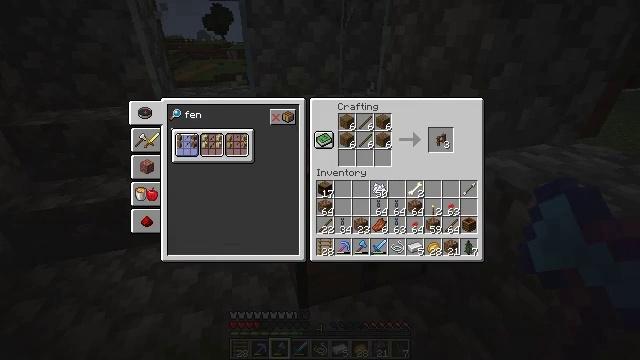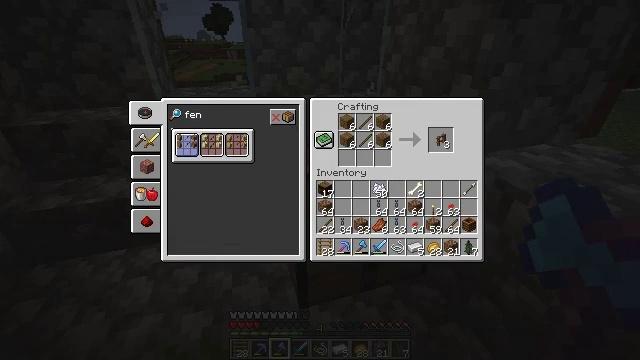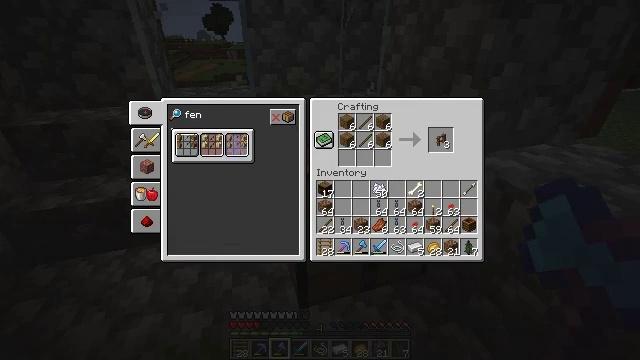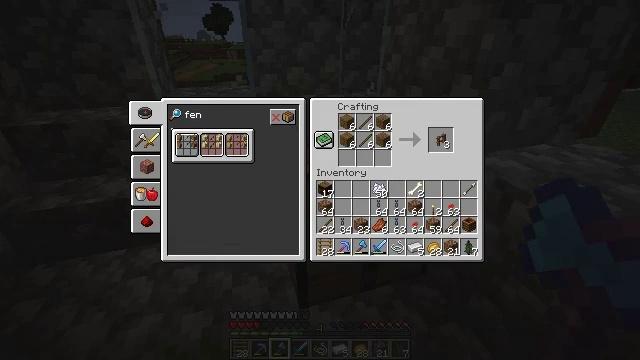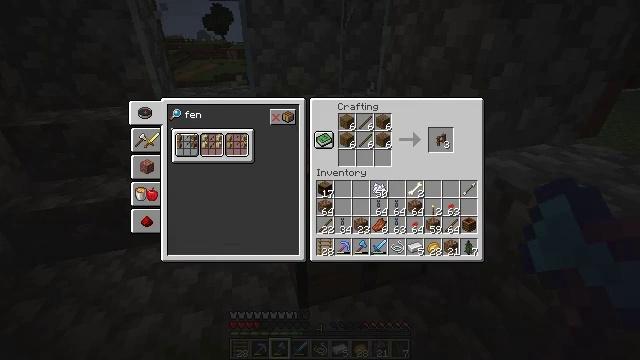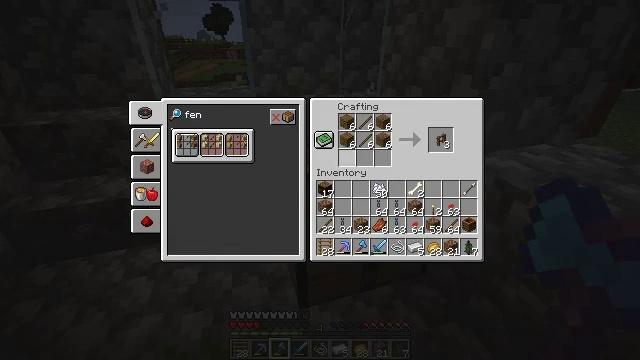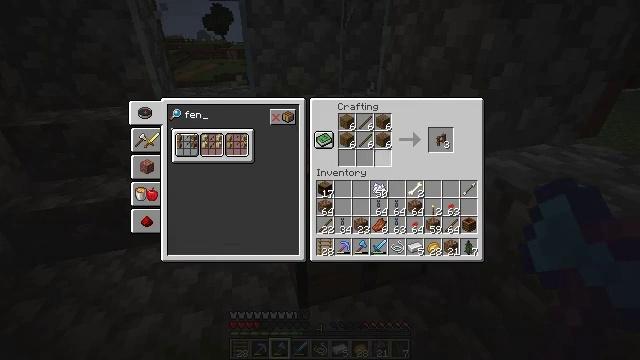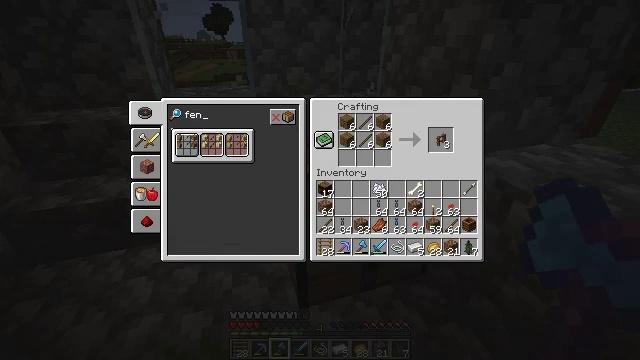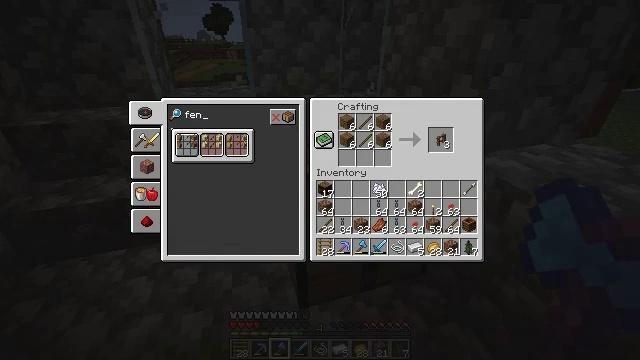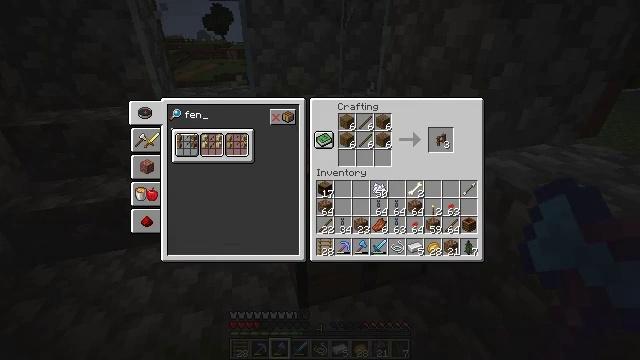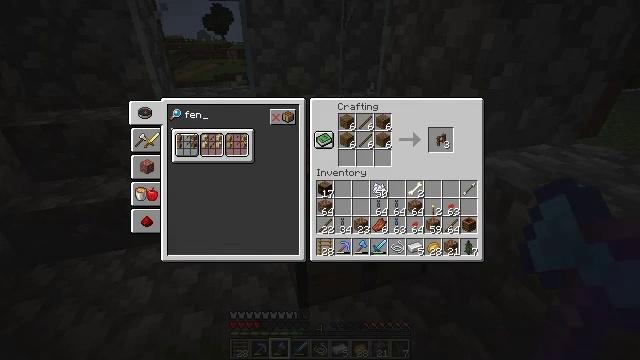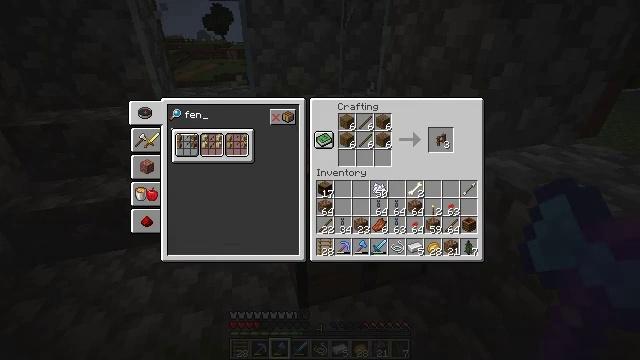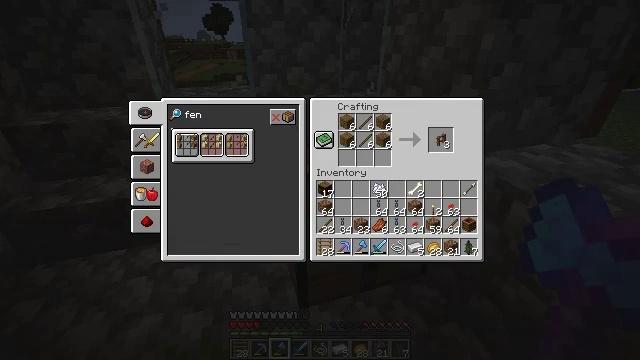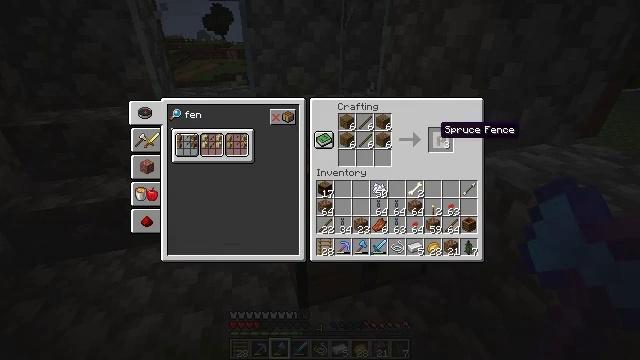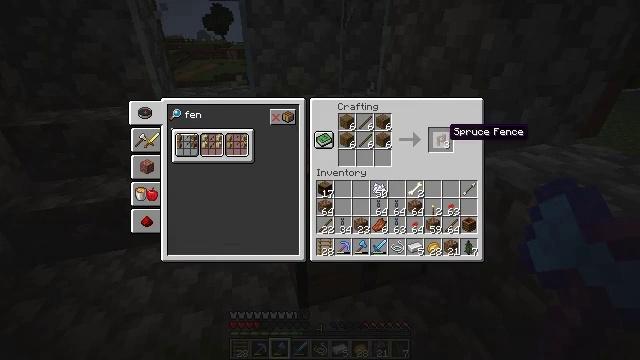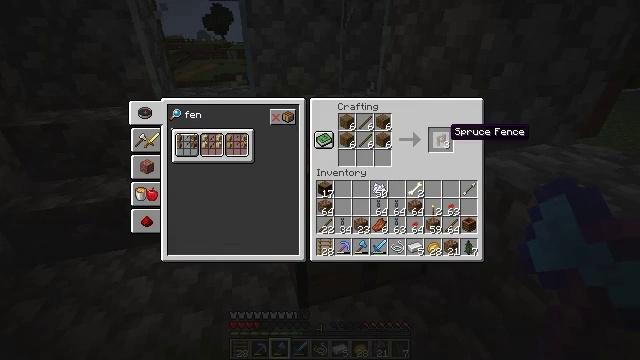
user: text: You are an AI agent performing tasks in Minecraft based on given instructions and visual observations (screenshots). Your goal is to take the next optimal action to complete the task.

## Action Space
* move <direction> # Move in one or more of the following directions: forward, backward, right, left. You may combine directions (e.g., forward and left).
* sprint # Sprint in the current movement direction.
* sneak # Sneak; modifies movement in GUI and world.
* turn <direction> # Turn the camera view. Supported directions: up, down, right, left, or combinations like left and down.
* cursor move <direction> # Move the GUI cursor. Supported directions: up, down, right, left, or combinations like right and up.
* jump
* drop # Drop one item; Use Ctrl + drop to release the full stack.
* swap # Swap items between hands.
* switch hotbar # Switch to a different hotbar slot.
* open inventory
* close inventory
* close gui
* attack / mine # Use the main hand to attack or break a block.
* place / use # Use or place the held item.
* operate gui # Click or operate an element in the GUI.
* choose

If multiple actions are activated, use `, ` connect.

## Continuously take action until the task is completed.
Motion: motion action
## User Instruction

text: Use spruce planks and sticks to make a spruce fence.
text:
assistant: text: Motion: sneak, cursor move right
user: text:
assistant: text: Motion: sneak, cursor move right
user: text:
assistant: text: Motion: sneak, cursor move right
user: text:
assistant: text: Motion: sneak, cursor move right
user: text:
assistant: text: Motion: sneak, cursor move right
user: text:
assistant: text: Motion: sneak, cursor move right
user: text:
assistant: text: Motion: sneak, cursor move right
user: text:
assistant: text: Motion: sneak, cursor move right
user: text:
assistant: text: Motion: sneak
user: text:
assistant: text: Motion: sneak
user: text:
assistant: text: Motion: sneak
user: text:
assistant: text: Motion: sneak
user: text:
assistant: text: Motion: sneak, cursor move right
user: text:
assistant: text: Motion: sneak, cursor move right
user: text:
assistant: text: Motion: sneak
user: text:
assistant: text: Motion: sneak, operate gui
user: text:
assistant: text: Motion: sneak, operate gui
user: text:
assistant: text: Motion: sneak, operate gui
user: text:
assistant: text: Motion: sneak
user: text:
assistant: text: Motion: sneak, operate gui
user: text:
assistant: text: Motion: sneak, operate gui
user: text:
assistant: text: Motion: sneak, operate gui
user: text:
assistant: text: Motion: sneak, operate gui
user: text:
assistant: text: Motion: sneak
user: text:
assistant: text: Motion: sneak